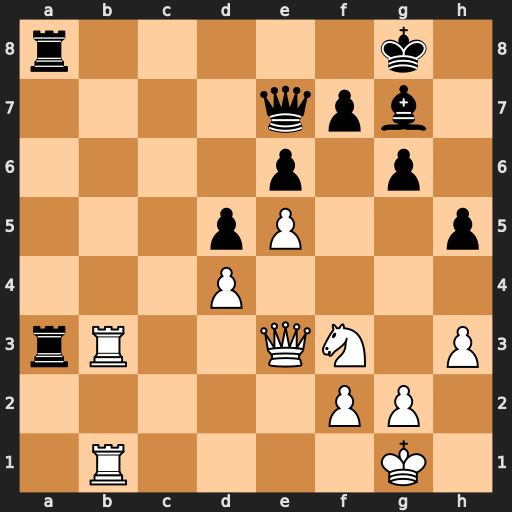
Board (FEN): r5k1/4qpb1/4p1p1/3pP2p/3P4/rR2QN1P/5PP1/1R4K1
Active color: w
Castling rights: -
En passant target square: -
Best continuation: Rb8+ Rxb8 Rxb8+ Bf8 Qh6 Rxf3 gxf3